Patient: sex M, age 71
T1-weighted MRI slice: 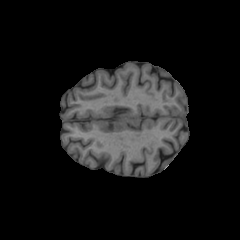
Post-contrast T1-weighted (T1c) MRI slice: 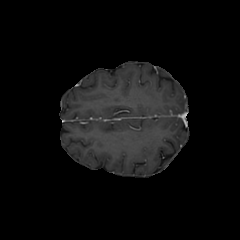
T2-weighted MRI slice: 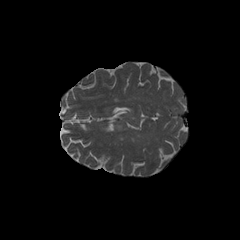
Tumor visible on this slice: no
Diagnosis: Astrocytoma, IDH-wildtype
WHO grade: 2